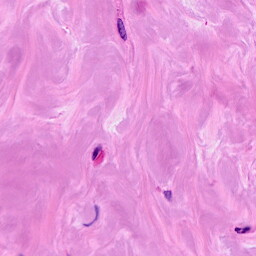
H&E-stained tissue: Breast